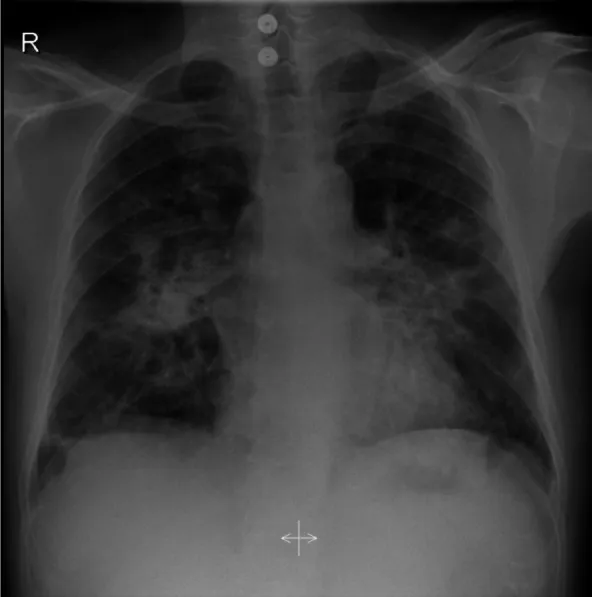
Chest X-ray showing worsening of the previously noted bilateral patchy infiltration upon recurrent admission.
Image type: radiology (x_ray)